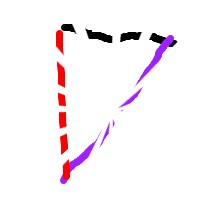
Shape: triangle